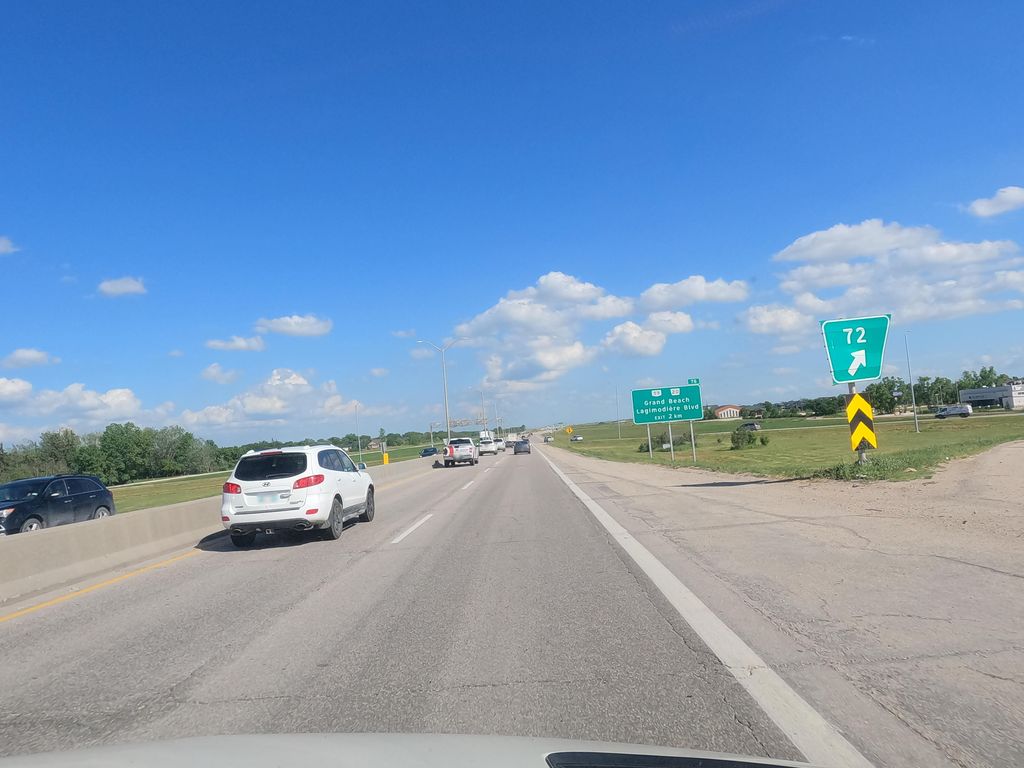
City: winnipeg